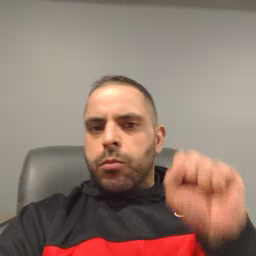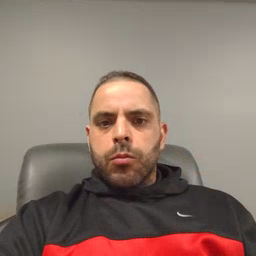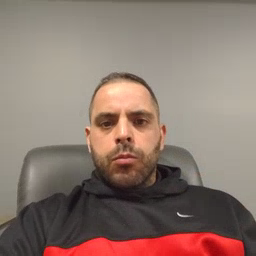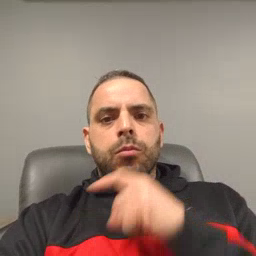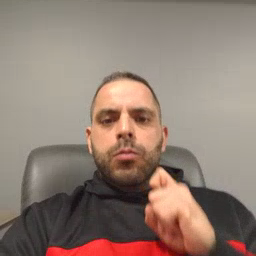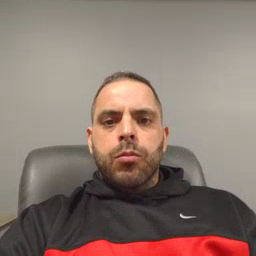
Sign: dry